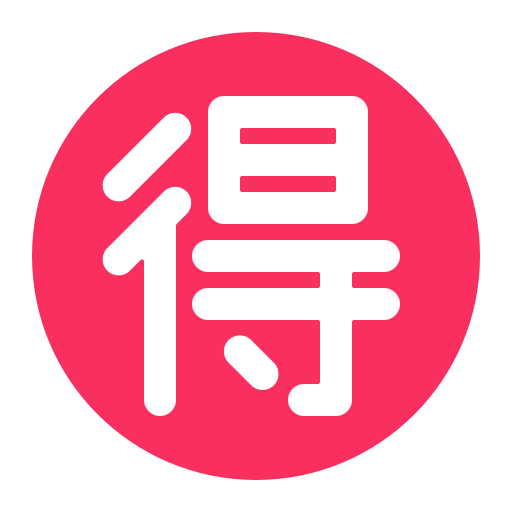
japanese bargain button flat